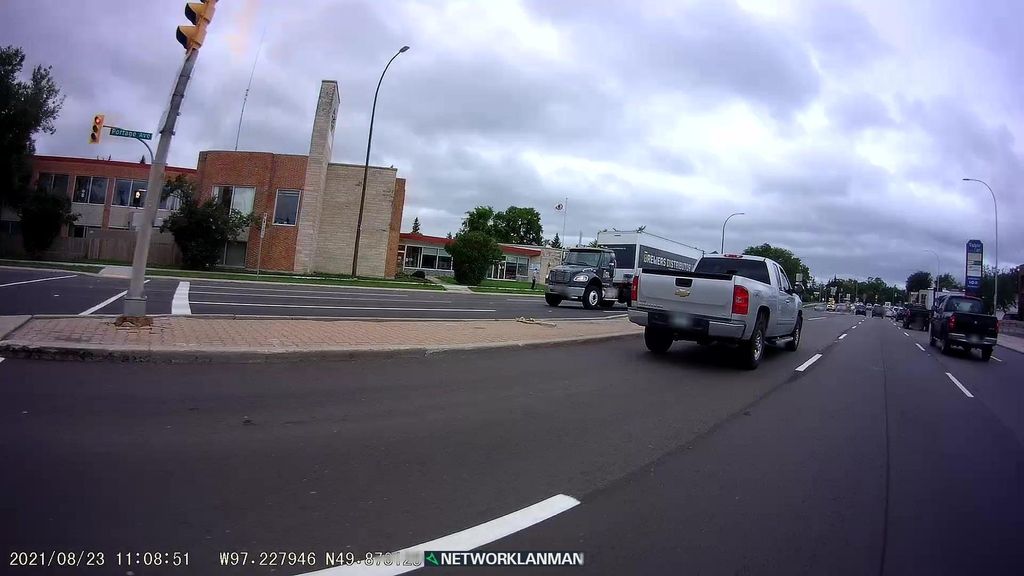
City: winnipeg